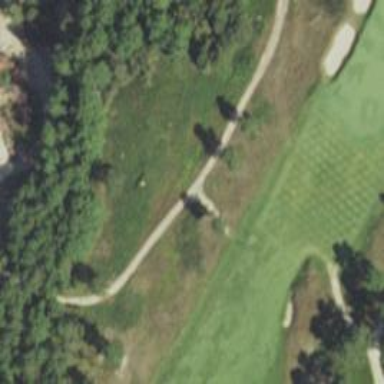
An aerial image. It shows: Footway that serves as golf path.